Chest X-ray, AP view. Patient: 45 years old, sex M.
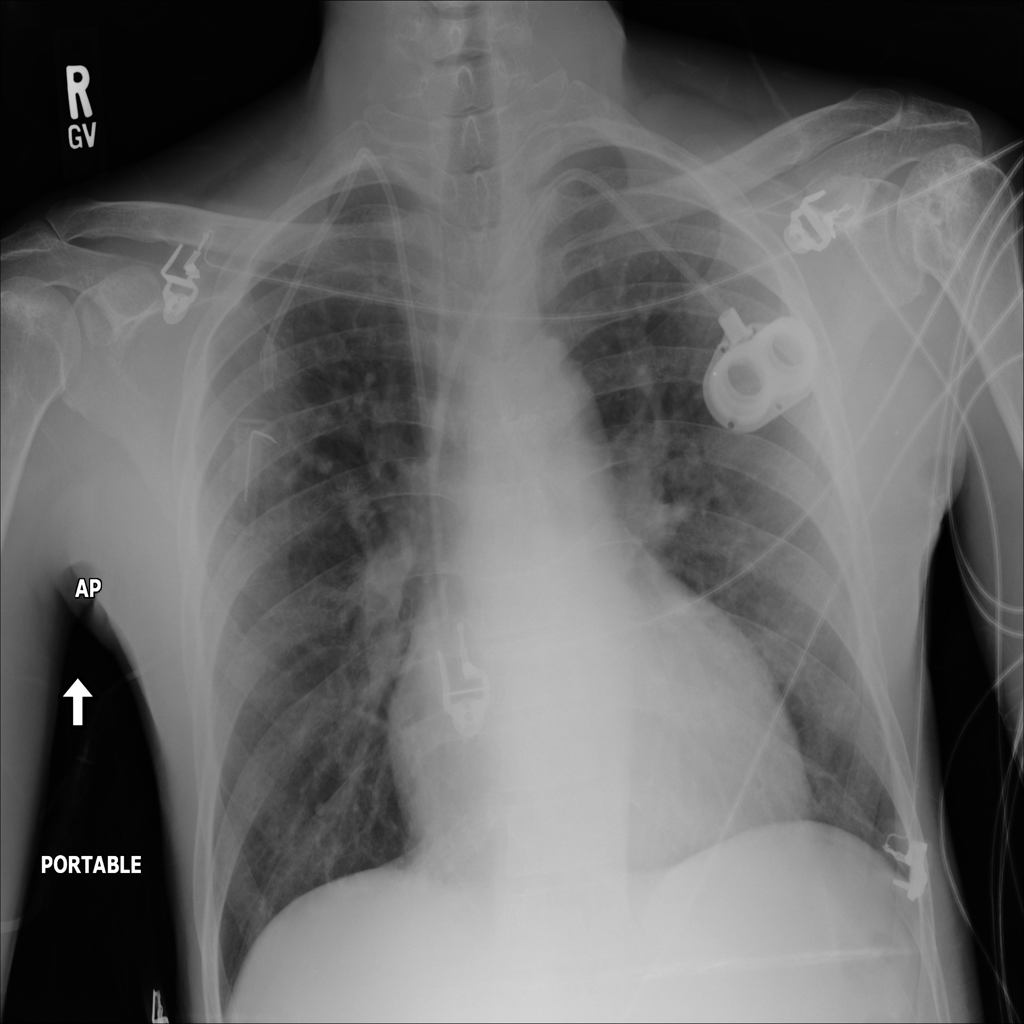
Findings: Cardiomegaly, Infiltration